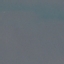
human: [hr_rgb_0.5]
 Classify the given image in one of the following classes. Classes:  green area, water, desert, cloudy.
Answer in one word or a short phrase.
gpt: water